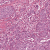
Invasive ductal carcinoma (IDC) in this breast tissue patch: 1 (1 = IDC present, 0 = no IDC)